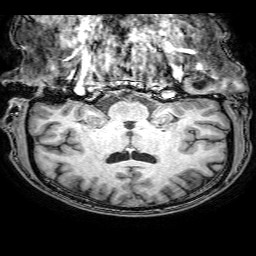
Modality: T1w
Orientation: sagittal
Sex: male
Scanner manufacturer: philips
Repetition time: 0.008113 s
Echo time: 0.00372 s